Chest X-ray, PA view. Patient: 65 years old, sex M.
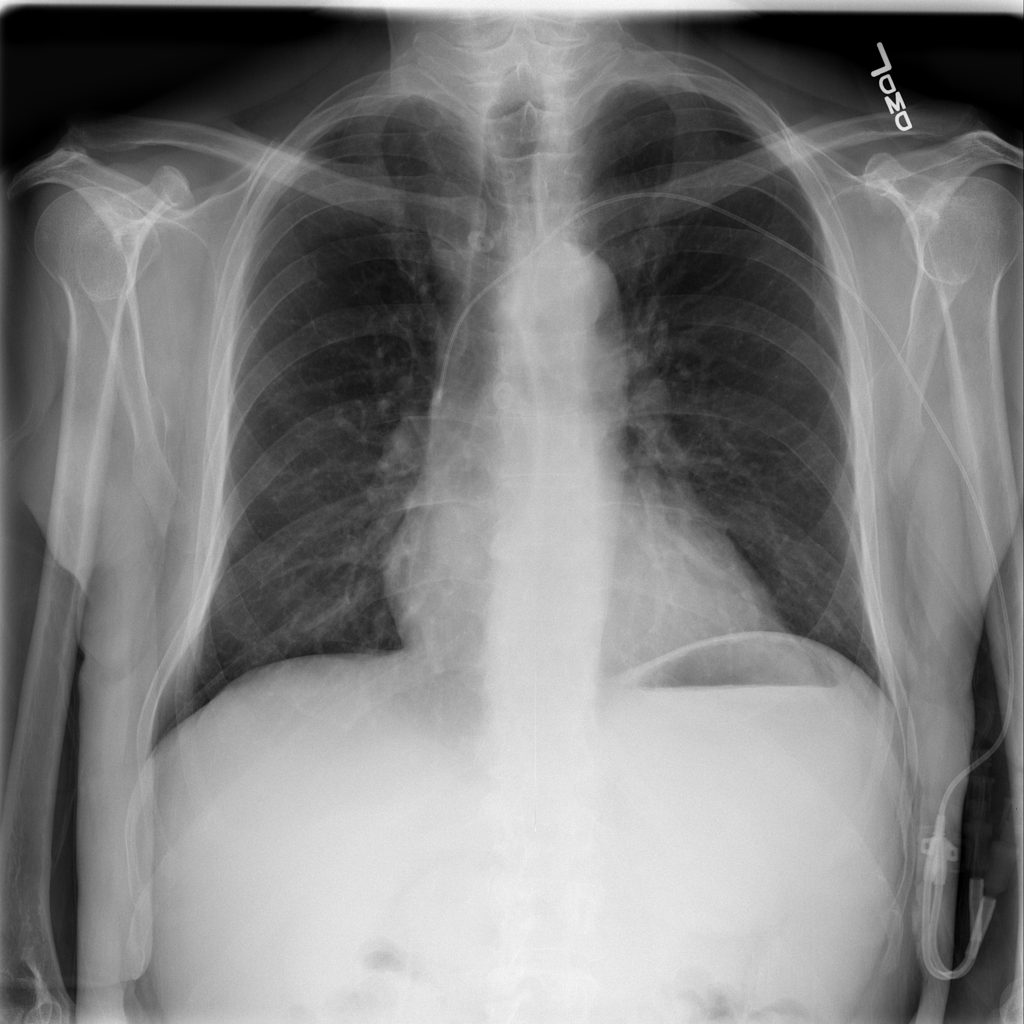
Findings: No Finding